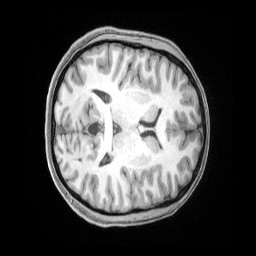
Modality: T1w
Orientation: axial
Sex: female
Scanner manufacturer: siemens
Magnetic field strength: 3 T
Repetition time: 2.4 s
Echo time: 0.00222 s